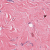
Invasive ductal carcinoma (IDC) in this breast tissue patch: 0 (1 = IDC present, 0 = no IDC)